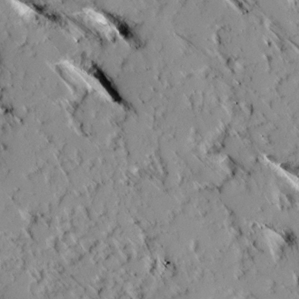
Label: non_frost